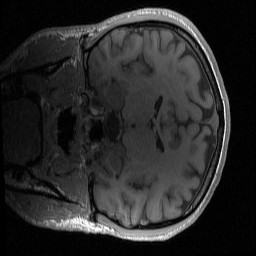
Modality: T1w
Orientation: coronal
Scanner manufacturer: siemens
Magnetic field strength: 3 T
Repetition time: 2 s
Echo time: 0.0022 s